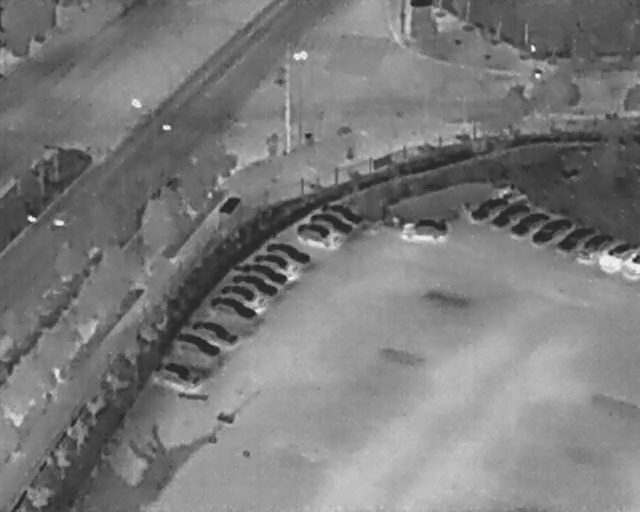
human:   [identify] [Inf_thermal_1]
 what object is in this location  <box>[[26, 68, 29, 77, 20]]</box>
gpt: <ref>1 medium car at the bottom left</ref>